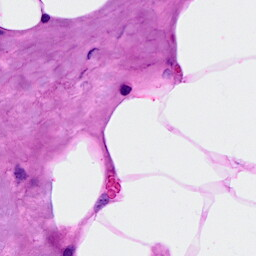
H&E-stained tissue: Breast